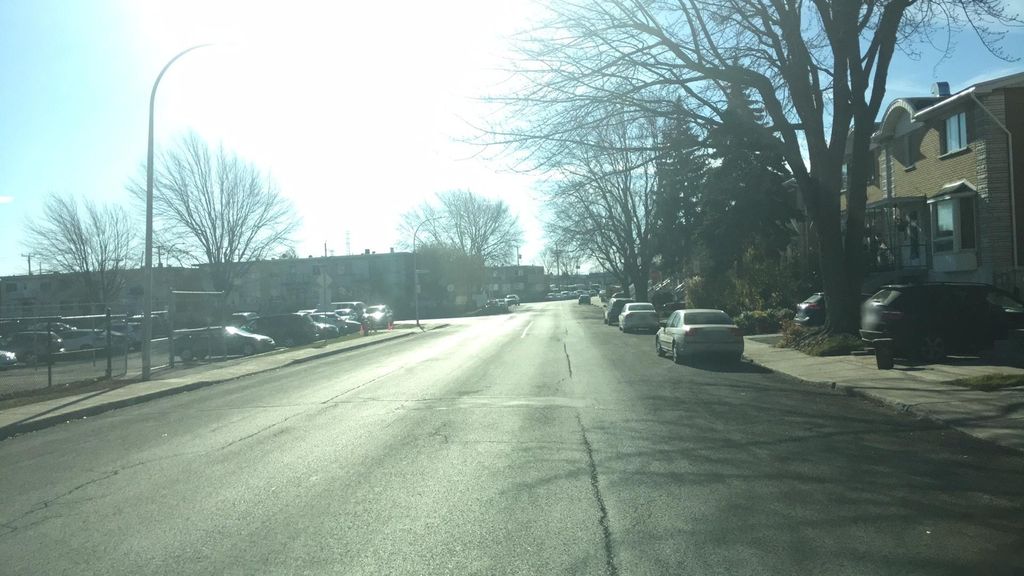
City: montreal